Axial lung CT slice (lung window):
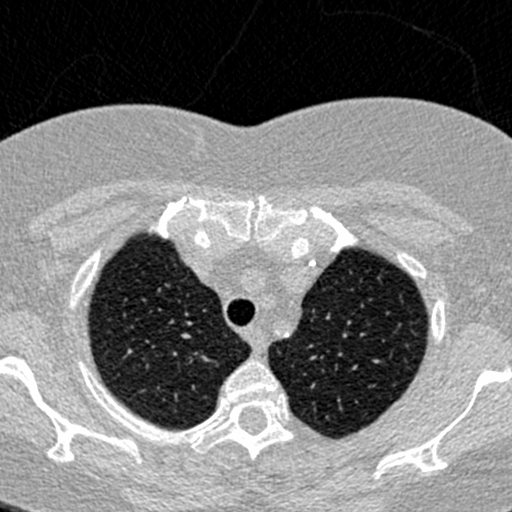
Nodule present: no